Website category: camera
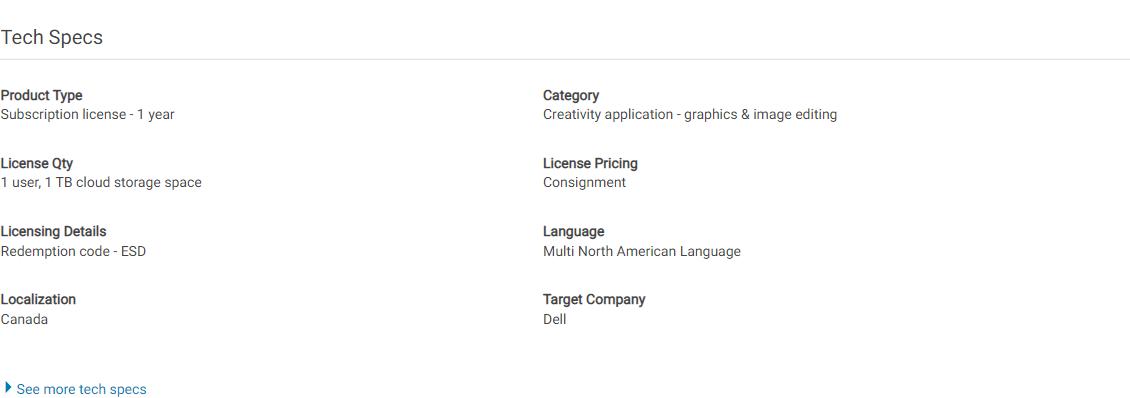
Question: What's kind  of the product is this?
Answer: Subscription license - 1 year

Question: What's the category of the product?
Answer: Subscription license - 1 year

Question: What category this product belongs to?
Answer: Subscription license - 1 year

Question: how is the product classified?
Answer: Subscription license - 1 year

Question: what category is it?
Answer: Subscription license - 1 year

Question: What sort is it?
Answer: Subscription license - 1 year

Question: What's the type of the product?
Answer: Subscription license - 1 year